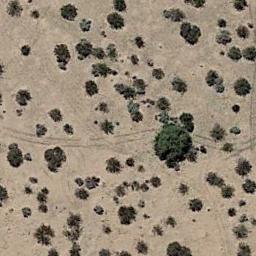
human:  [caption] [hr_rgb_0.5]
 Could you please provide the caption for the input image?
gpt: Some disconnected green chaparrals grow in the desert and some roads go through the desert .

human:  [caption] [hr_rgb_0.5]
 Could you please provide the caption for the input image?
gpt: There are some different kinds of bushes make up the chaparral on the desert .

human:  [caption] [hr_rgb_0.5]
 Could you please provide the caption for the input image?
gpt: There are several trees and some weeds in this desert .

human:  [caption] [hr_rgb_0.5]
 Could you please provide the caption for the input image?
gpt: Chaparral is evenly distributed on the sand .

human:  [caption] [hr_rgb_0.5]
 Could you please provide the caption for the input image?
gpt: The chaparral is scattered and sparse .